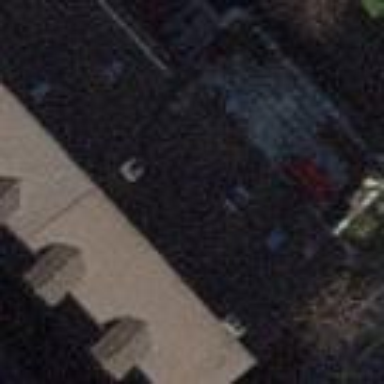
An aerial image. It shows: Semi-detached house with gabled roof.